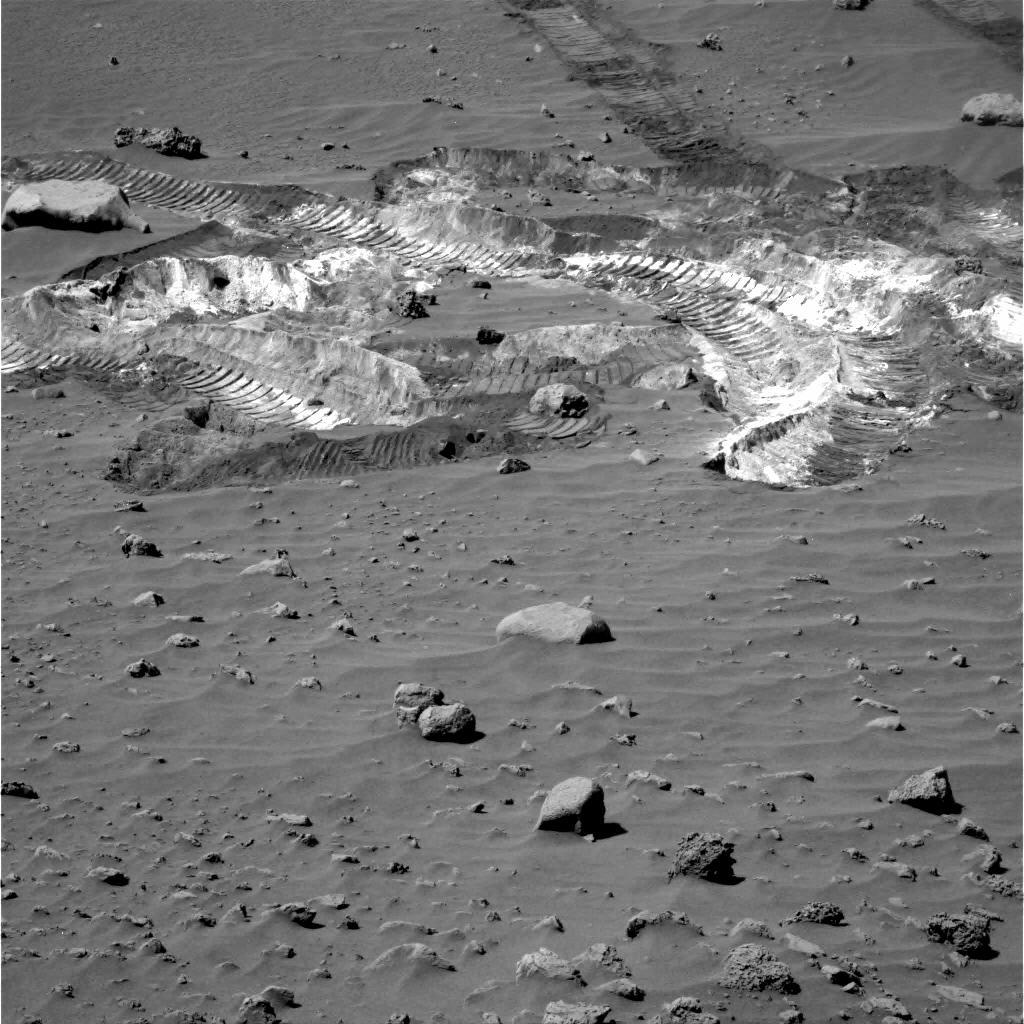
Terrain classes present: Bedrock, Gravel / Sand / Soil, Rock, Shadow, Track